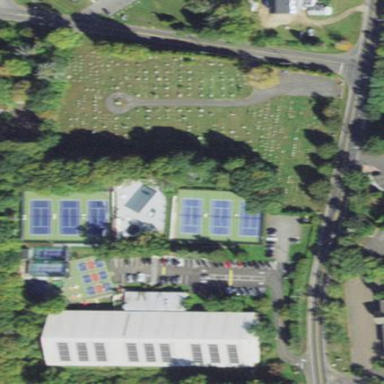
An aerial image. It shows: Cemetery.